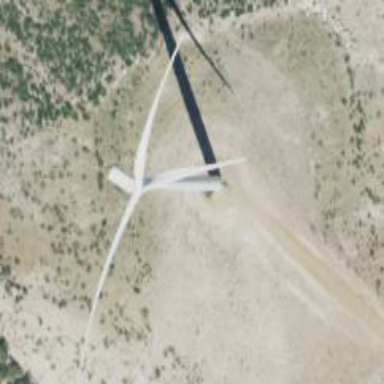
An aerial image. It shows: Wind generator using wind turbines of horizontal axis.